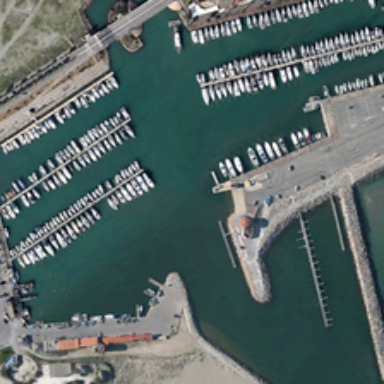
There are many boats near the harbour .